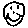
Label: smiley face